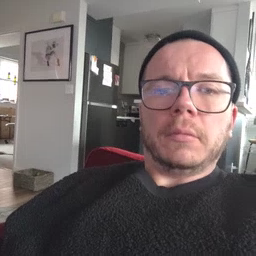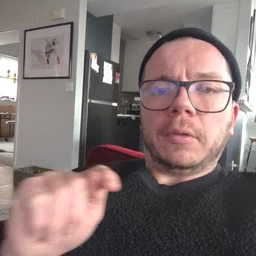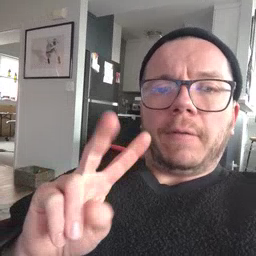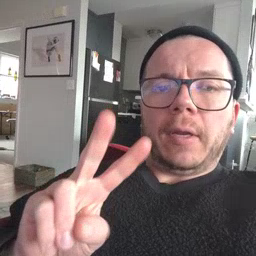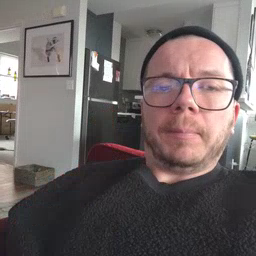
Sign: TV